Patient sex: M
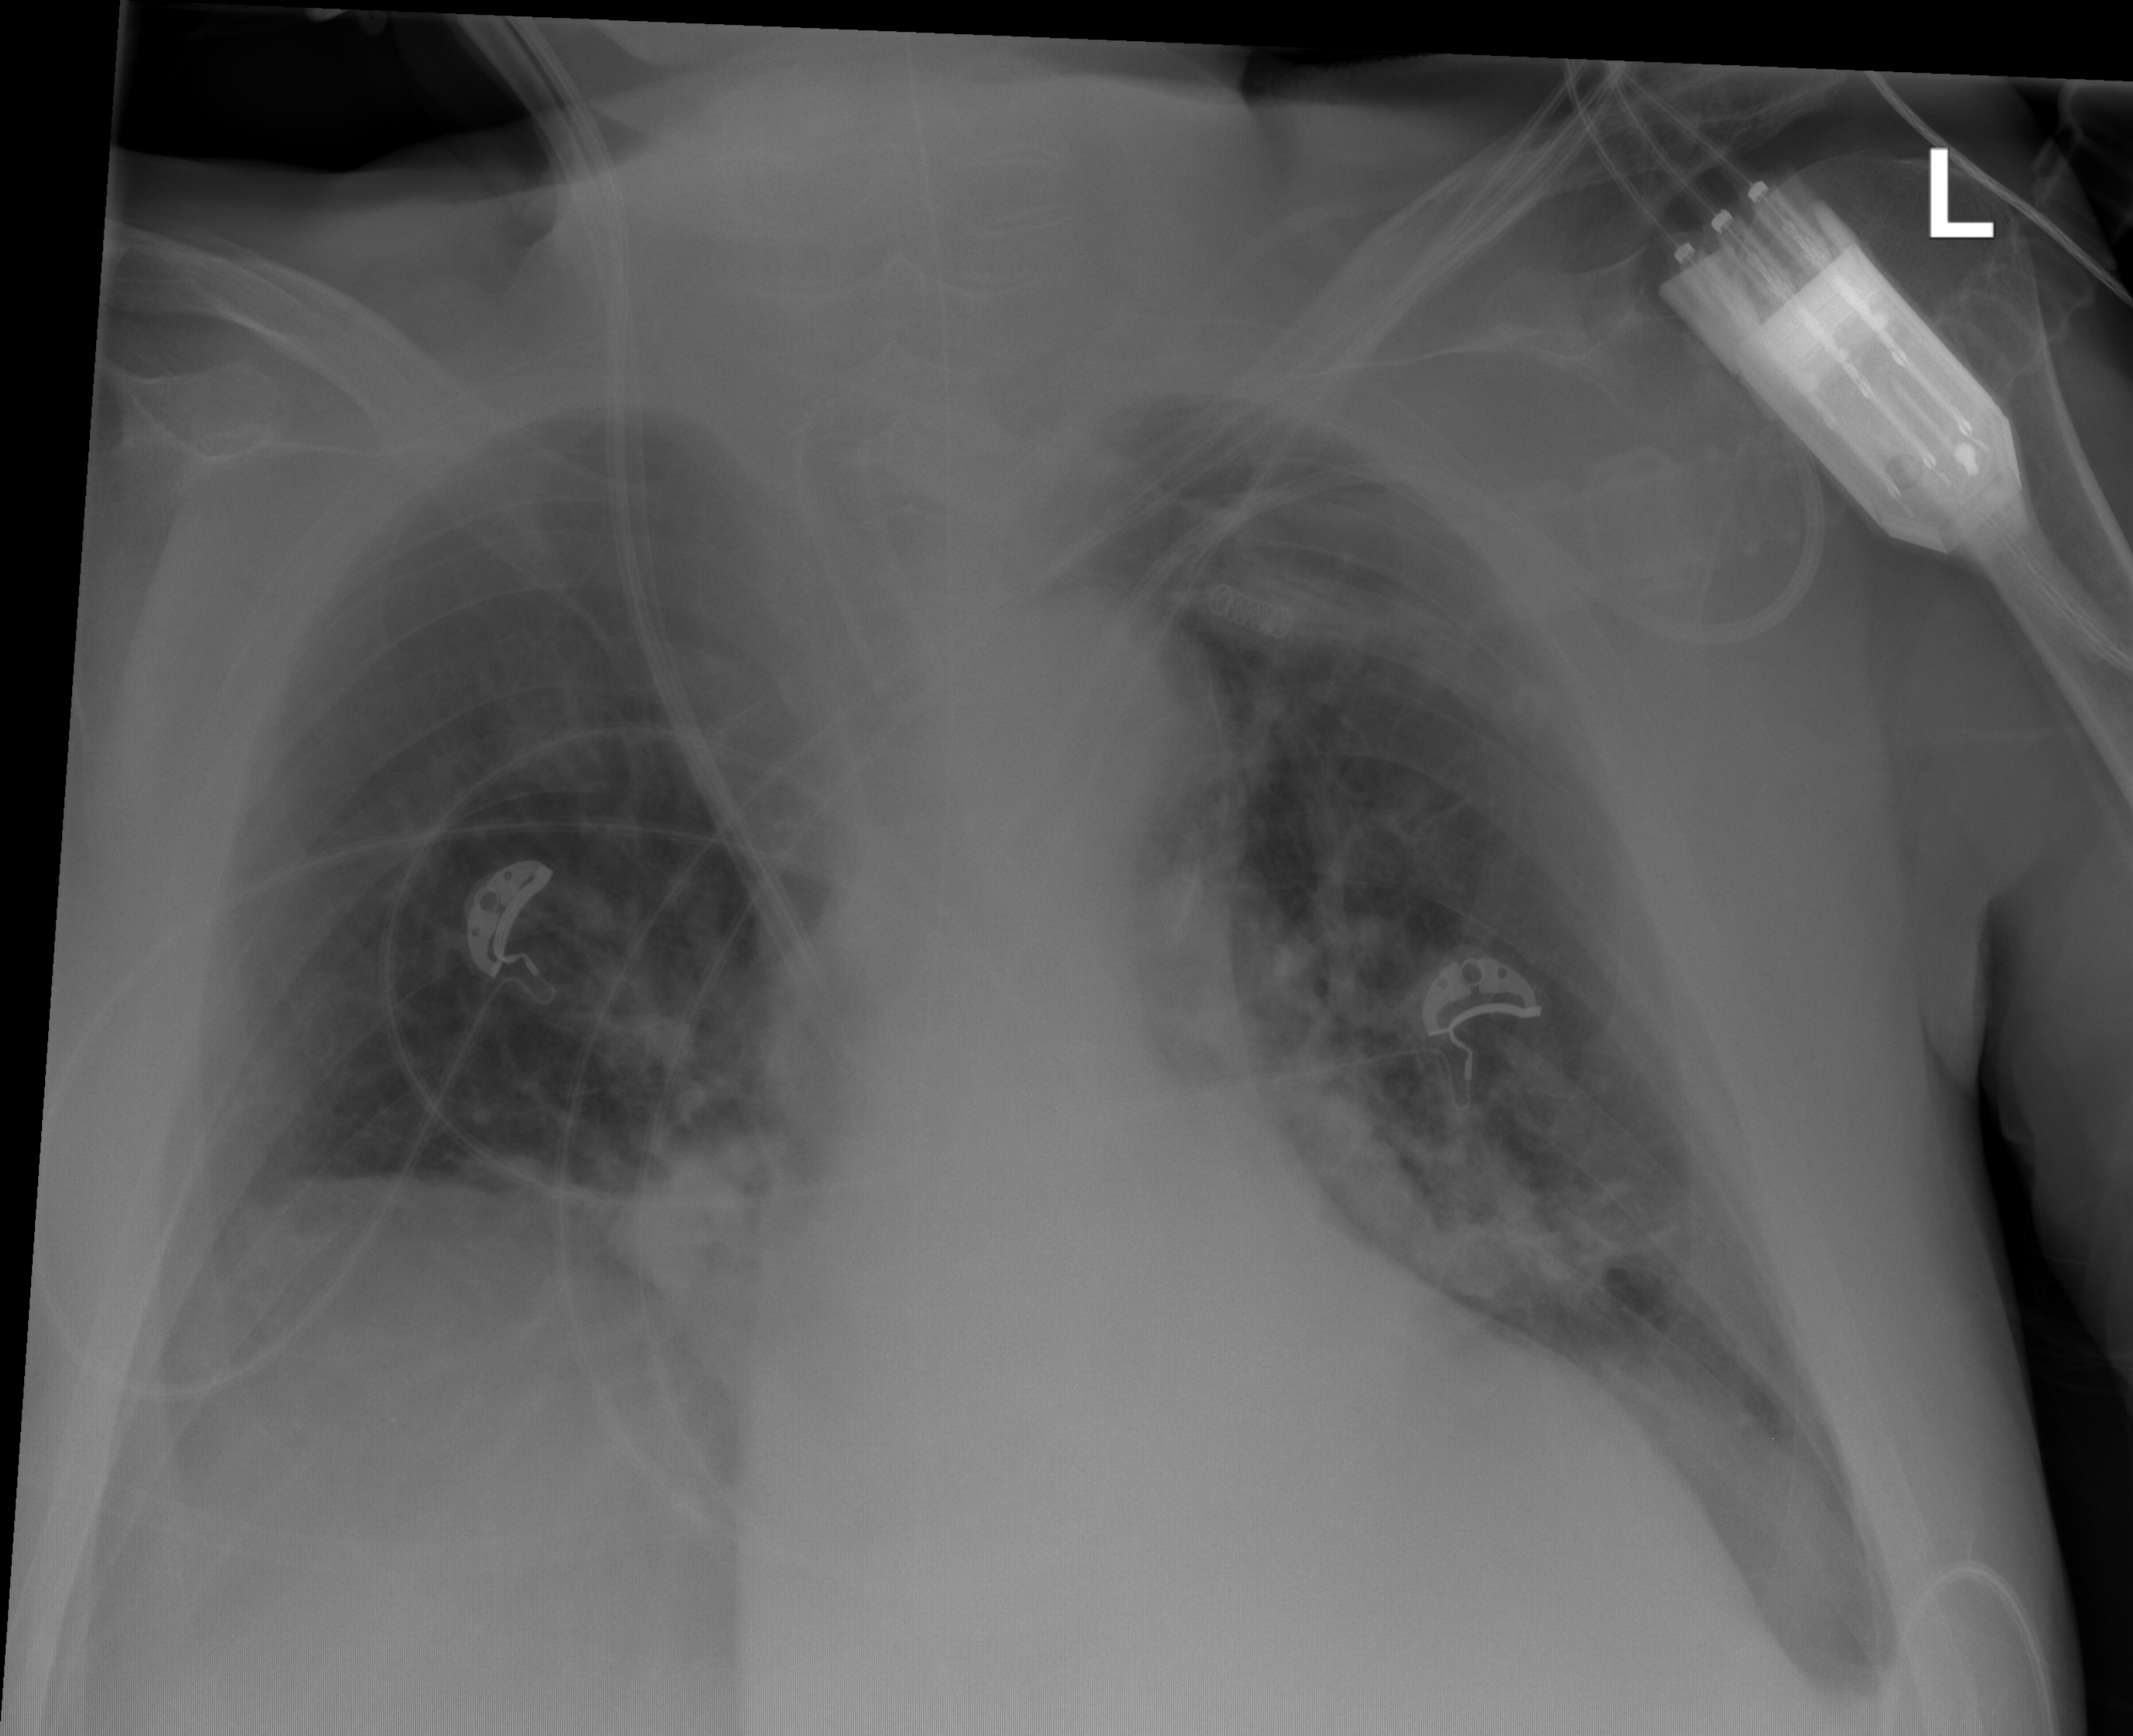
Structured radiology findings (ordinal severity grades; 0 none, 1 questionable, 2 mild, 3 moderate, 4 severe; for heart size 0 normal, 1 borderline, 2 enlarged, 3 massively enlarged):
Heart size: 2
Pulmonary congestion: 2
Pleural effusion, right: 1
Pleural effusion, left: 1
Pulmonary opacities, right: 2
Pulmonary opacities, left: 2
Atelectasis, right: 2
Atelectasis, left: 2